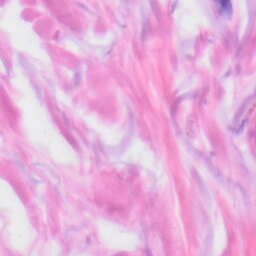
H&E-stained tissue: Skin